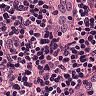
Metastatic tissue present: no